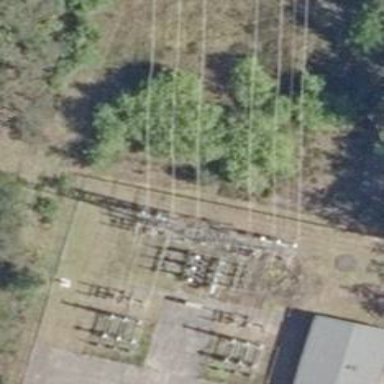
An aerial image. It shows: Switch for power supply.